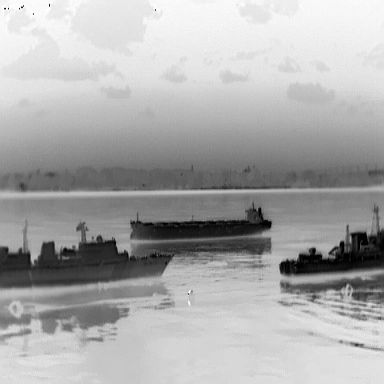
There is a liner in the infrared image.